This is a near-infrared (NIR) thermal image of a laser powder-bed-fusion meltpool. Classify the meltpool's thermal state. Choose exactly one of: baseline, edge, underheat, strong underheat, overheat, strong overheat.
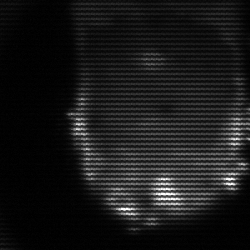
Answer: strong underheat